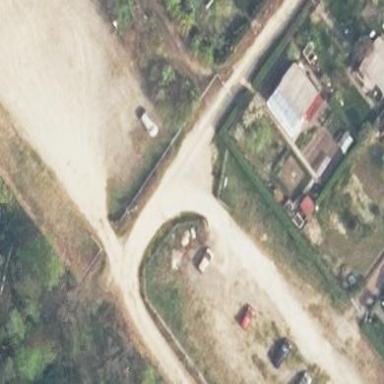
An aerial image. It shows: Parking area.